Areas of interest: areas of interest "Fuchuan Ruiyuan (Northern District)"
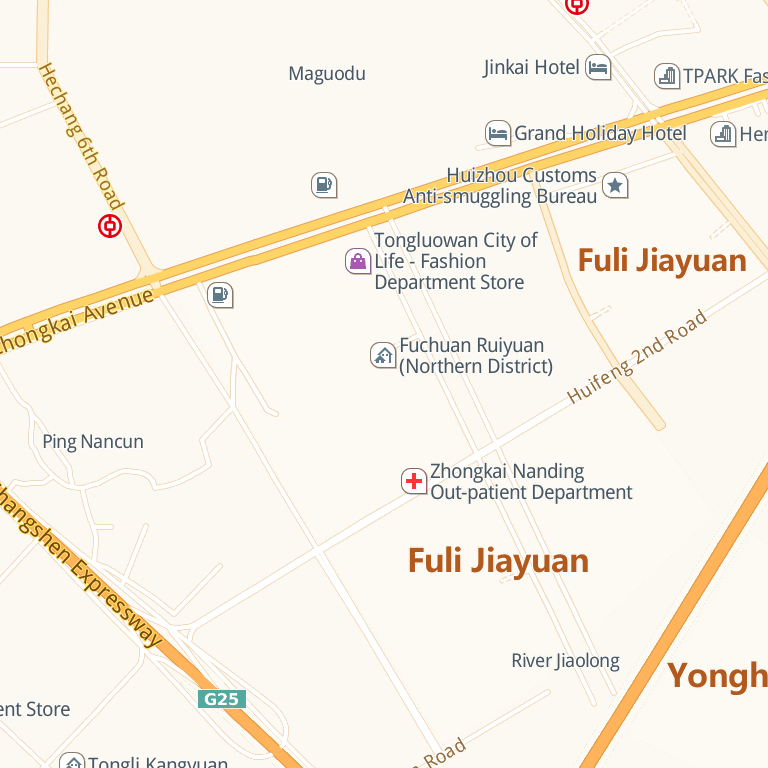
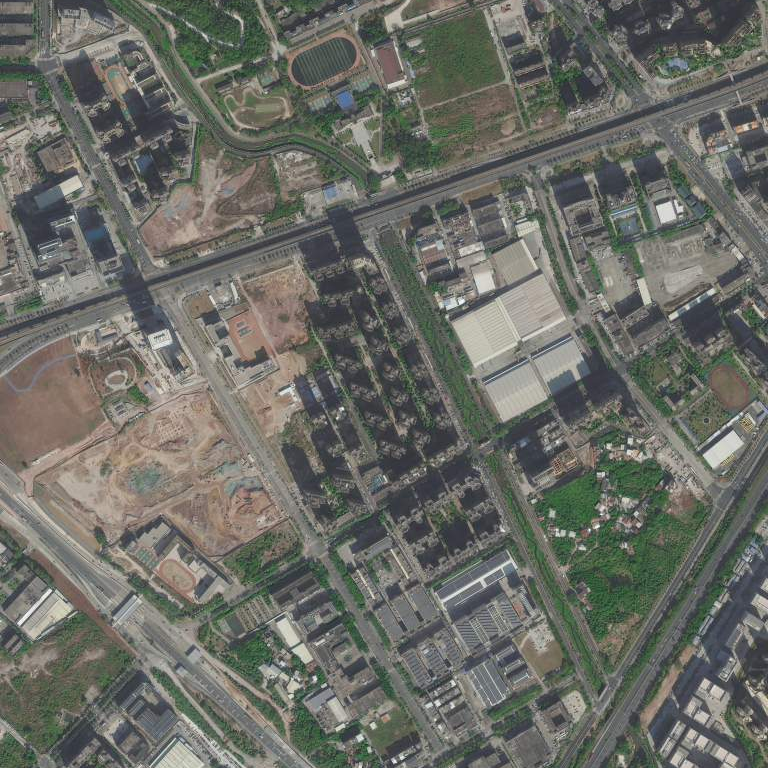